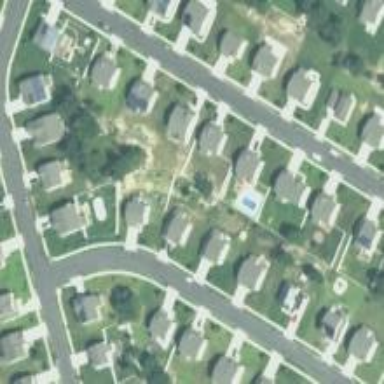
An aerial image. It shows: Neighborhood.